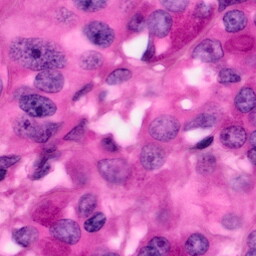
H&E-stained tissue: Pancreatic